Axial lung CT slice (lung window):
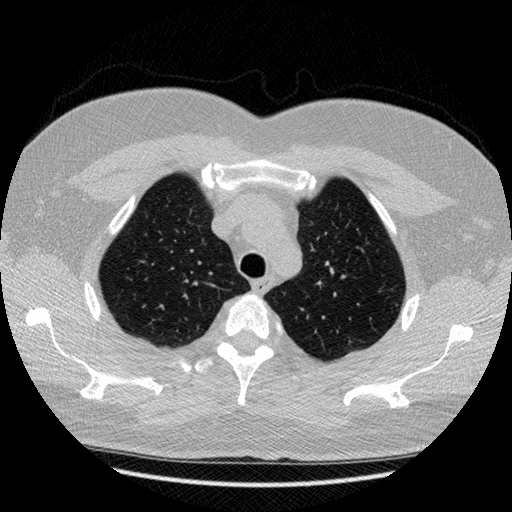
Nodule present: no